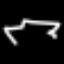
Label: diamond